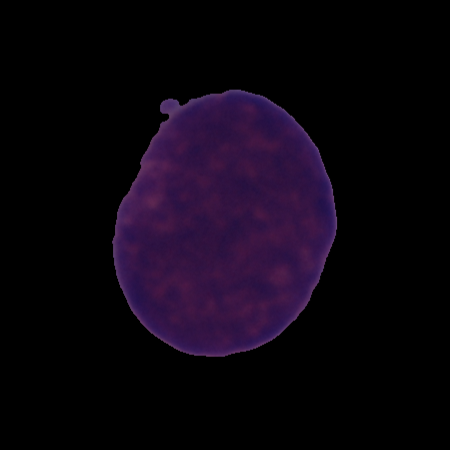
Label: cancer